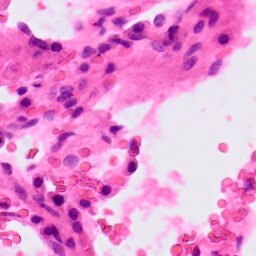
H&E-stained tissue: Lung